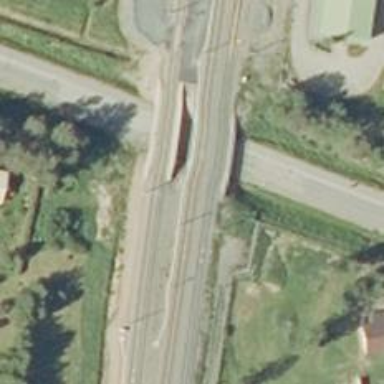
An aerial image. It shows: Bridge over railway with continuous electrified contact line.